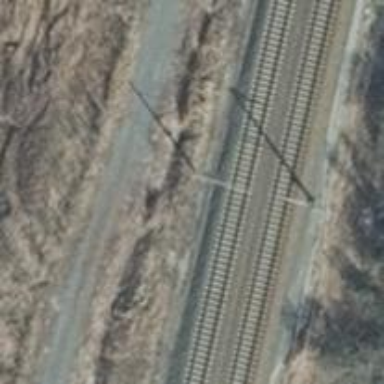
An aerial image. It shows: Railway milestone with catenary mast.